Interaction volume radius: 5 \u00c5
Interaction volume height: 30 \u00c5
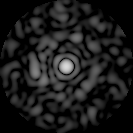
Disorder parameter: 0.8294